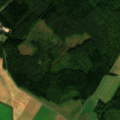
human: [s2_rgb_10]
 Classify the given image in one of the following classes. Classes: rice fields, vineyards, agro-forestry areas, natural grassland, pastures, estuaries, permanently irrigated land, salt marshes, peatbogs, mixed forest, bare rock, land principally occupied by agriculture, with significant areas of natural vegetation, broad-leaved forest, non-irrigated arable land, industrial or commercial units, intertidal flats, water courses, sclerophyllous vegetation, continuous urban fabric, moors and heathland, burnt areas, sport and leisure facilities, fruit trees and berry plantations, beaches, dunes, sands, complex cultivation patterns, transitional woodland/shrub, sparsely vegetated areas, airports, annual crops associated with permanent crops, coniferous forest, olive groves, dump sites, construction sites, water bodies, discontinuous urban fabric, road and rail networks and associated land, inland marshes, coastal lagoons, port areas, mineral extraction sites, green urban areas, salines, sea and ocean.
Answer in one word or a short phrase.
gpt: non-irrigated arable land, coniferous forest, mixed forest